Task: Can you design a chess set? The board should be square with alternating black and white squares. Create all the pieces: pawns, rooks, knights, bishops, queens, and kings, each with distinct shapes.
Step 1446:
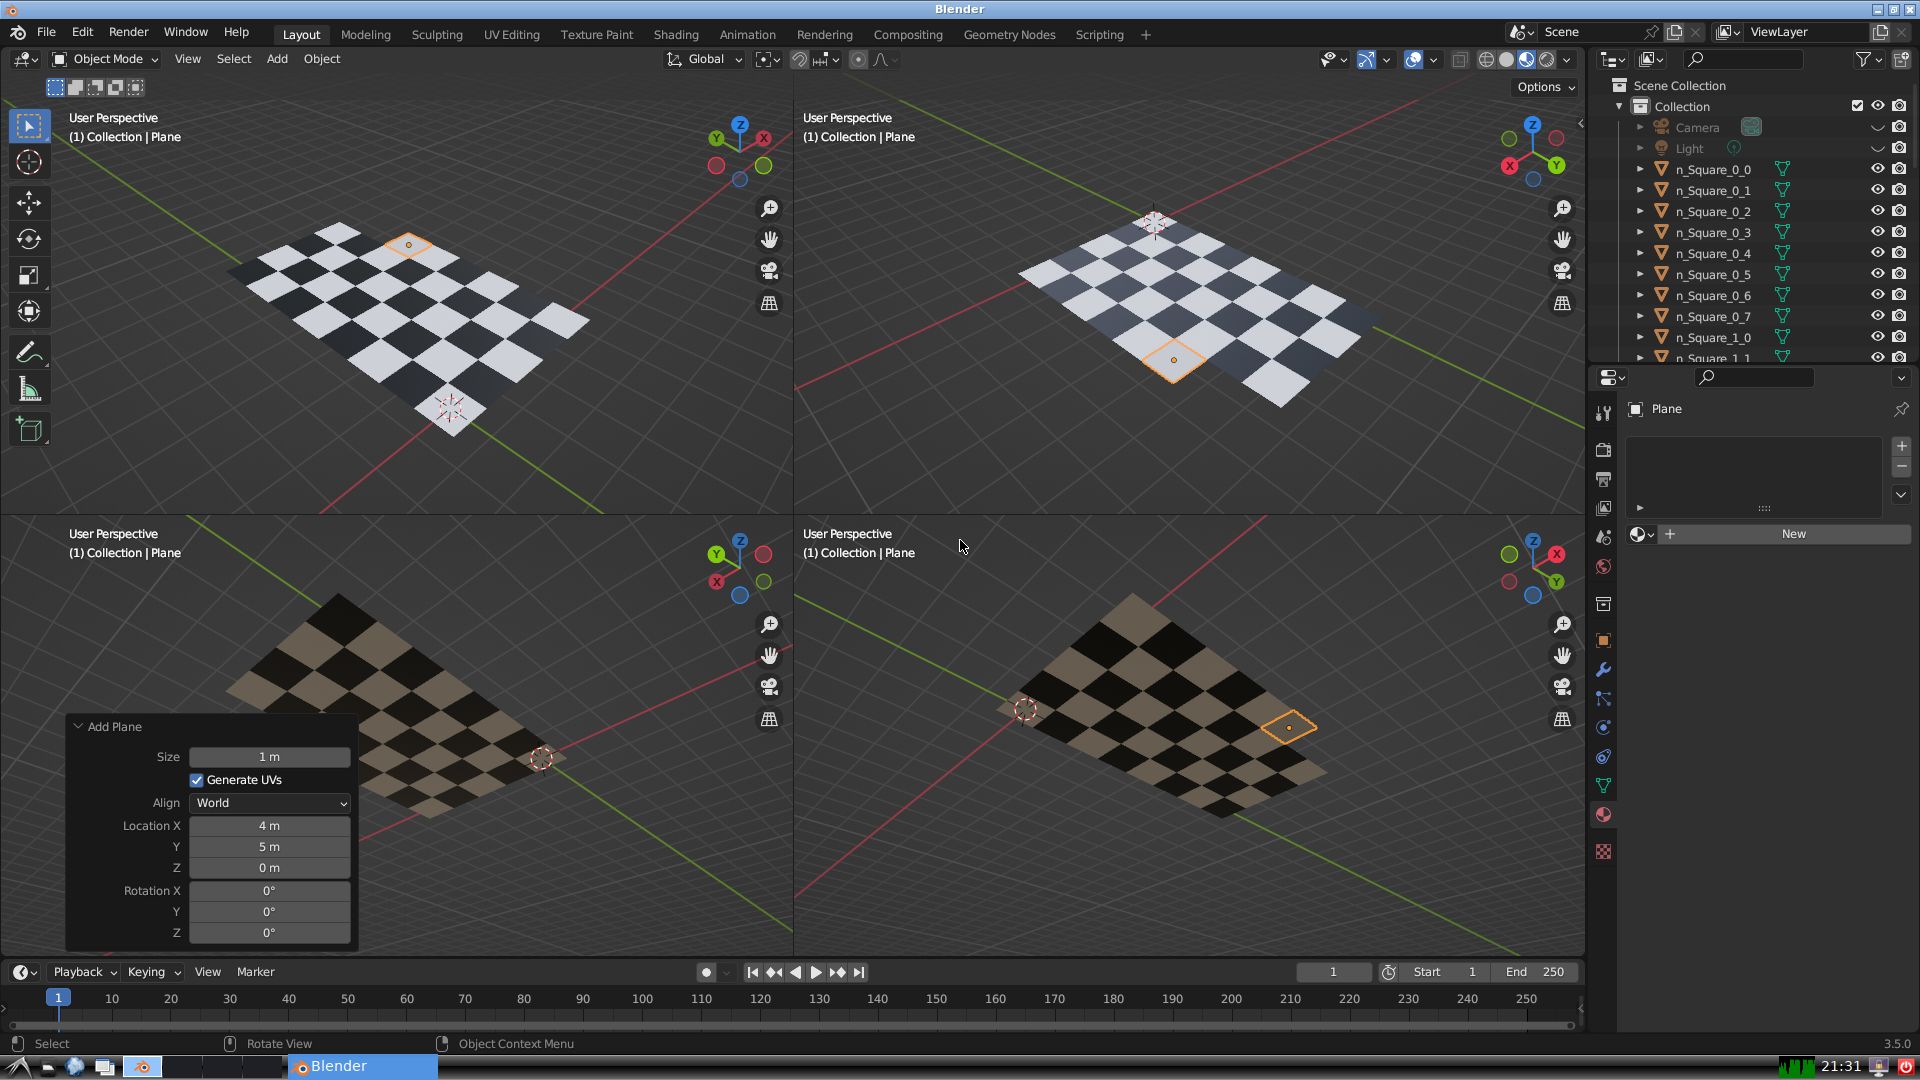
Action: {"key_press": ['Ctrl, Home']}